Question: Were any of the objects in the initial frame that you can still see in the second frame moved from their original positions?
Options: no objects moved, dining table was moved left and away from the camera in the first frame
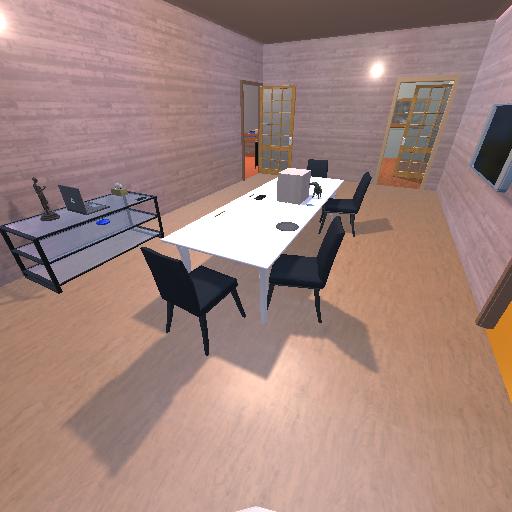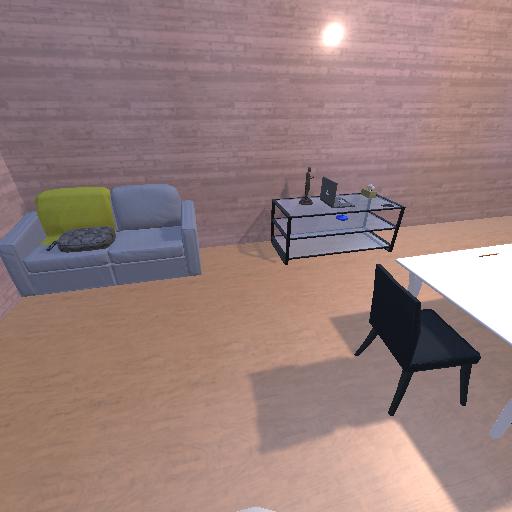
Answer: no objects moved